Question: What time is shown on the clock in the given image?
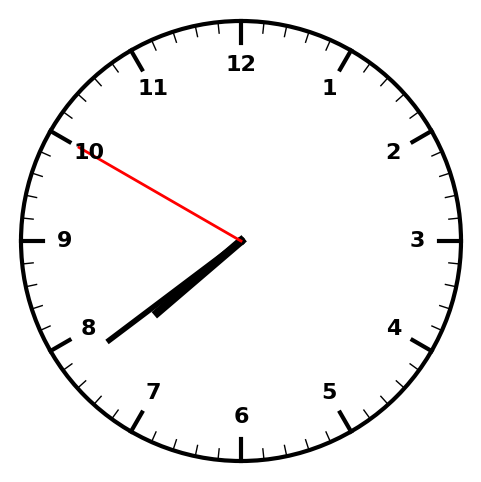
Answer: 07:38:50